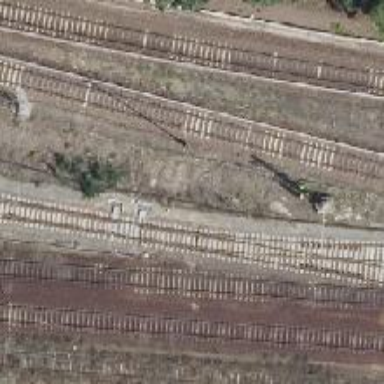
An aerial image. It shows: Railway switch.